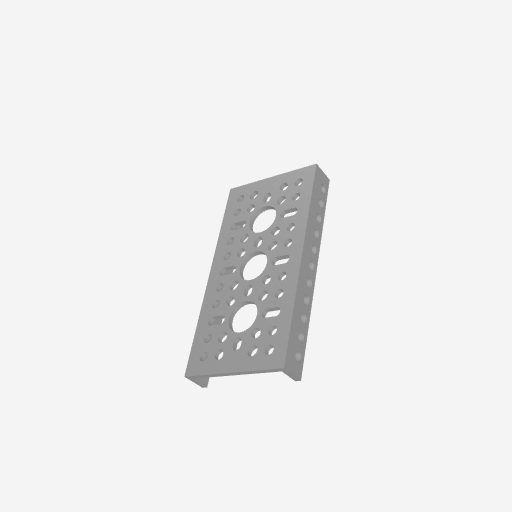
Part: LowSideUChannel3H